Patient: sex M, age 50
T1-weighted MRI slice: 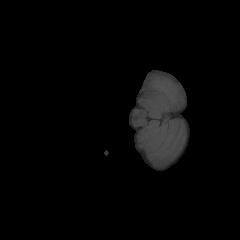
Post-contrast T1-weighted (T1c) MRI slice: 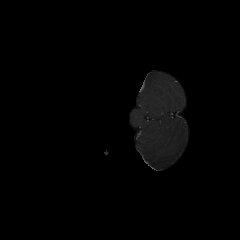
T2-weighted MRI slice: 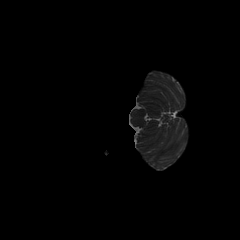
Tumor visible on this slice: no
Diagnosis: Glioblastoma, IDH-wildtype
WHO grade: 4